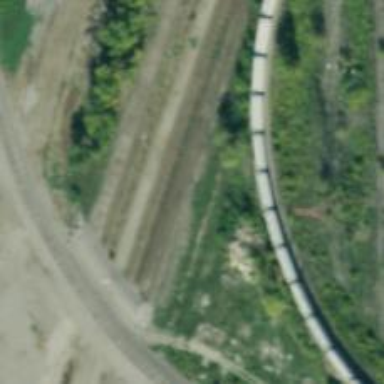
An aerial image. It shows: Abandoned spur railway.